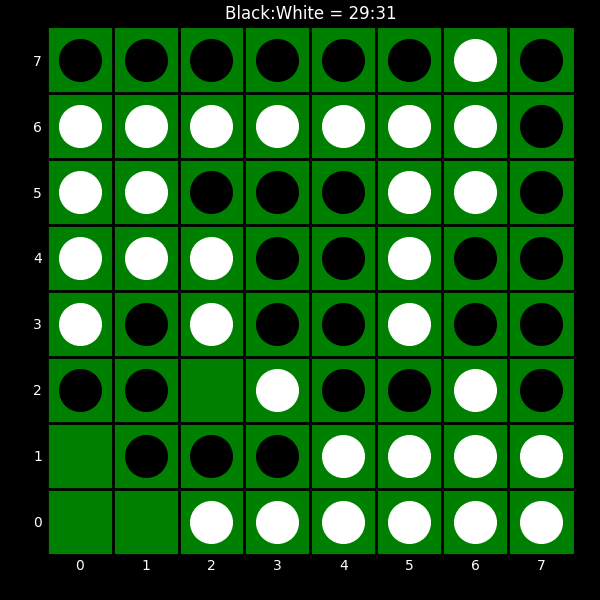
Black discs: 29
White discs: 31